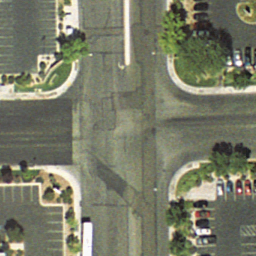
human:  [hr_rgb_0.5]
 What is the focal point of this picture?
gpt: intersection